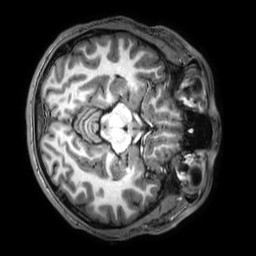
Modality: T1w
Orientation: axial
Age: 21
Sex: male
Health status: healthy
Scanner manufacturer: philips
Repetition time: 0.009 s
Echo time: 0.004 s